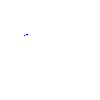
Particle: proton